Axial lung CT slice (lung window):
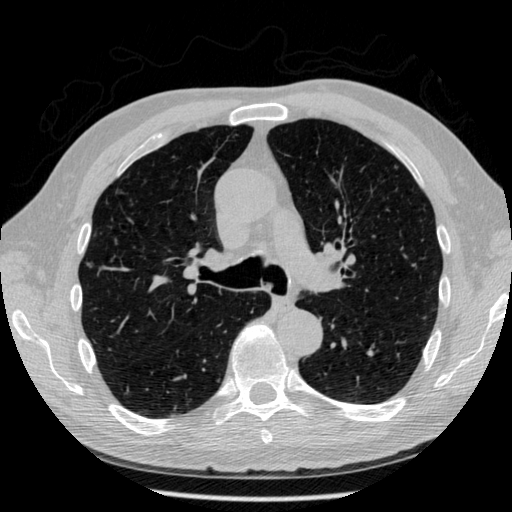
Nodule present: yes
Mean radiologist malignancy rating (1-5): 4